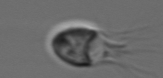
Label: Balanion